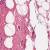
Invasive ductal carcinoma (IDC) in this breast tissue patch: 0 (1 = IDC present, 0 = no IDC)